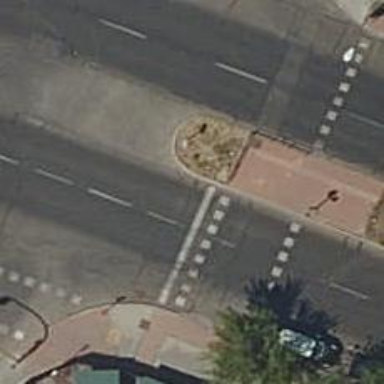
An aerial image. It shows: Footway crossing with traffic signals.